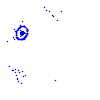
Particle: electron